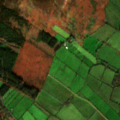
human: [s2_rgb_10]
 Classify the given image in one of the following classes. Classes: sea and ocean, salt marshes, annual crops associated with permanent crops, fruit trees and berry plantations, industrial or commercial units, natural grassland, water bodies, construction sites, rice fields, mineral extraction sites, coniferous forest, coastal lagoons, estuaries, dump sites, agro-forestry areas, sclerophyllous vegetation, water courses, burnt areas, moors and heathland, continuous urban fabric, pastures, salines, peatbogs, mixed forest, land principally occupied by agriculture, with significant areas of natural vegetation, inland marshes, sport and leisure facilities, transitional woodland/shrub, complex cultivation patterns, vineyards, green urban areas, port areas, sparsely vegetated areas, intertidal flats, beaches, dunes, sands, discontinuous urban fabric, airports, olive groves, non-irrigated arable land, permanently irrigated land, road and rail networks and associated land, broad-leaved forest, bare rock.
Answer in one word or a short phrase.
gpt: pastures, coniferous forest, moors and heathland, transitional woodland/shrub